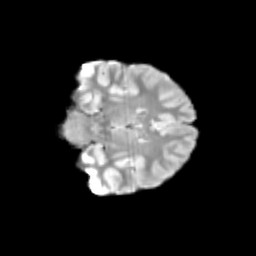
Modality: T2w
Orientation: coronal
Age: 10
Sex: male
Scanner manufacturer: siemens
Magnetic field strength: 3 T
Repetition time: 3.8 s
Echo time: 0.07 s